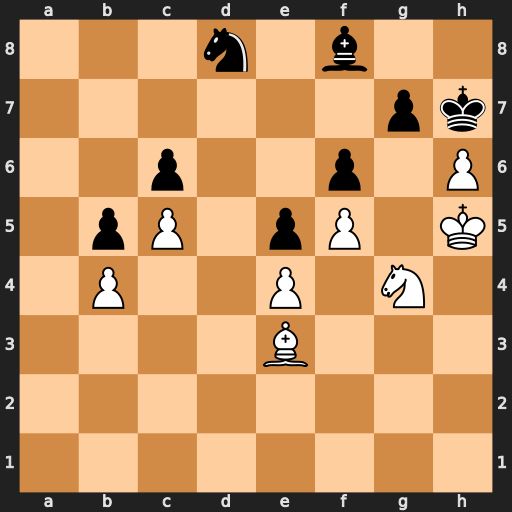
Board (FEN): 3n1b2/6pk/2p2p1P/1pP1pP1K/1P2P1N1/4B3/8/8
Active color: w
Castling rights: -
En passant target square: -
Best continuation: hxg7 Bxg7 Bf2 Nf7 Bh4